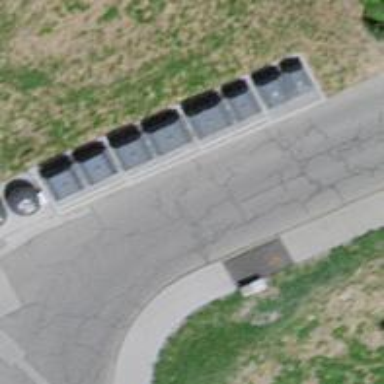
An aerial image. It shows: Recycling center.